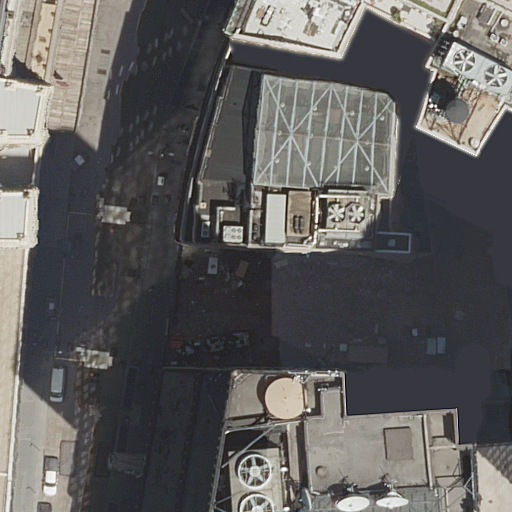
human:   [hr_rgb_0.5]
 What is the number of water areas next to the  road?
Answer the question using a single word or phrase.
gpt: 0

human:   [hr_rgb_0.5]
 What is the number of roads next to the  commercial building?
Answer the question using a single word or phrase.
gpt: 1

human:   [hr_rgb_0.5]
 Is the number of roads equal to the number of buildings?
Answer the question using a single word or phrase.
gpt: no

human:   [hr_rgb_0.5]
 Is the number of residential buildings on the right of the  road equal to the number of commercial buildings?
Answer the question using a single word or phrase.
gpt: no

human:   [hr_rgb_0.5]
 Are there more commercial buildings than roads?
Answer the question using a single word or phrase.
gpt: no

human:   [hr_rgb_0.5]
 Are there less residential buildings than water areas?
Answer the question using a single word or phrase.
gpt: no

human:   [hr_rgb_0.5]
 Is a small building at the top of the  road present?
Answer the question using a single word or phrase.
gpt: no

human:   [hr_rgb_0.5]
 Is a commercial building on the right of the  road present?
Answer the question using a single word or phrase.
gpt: no

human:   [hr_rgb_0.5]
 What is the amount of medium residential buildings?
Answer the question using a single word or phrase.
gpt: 0

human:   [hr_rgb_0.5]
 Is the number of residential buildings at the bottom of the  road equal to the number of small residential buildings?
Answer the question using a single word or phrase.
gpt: no

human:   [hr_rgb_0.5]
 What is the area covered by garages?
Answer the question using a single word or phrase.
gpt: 0m2

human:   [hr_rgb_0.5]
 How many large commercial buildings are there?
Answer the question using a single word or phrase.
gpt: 1

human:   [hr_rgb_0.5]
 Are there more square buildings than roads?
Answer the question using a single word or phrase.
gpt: no

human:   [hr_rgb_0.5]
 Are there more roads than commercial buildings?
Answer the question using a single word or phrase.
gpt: no

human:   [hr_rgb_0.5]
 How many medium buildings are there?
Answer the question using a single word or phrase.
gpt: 0

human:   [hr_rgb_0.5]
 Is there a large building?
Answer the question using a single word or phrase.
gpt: yes

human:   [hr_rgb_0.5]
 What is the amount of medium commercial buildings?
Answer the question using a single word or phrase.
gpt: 0

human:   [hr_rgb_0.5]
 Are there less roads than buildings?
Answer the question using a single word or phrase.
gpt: yes

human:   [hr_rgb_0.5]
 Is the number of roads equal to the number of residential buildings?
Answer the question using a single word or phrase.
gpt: no

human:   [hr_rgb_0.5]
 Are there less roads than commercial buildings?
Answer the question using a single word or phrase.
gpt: no

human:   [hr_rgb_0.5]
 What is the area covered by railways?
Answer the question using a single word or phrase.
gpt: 0m2

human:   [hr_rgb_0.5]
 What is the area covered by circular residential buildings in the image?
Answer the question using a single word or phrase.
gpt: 0m2

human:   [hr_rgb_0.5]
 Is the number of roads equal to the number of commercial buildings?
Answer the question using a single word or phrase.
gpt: yes

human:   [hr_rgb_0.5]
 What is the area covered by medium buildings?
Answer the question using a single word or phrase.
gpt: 0m2

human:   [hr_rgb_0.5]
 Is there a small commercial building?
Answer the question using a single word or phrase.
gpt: no

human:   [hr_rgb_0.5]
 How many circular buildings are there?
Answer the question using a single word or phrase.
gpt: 0

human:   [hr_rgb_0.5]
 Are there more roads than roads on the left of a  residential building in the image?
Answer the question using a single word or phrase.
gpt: no

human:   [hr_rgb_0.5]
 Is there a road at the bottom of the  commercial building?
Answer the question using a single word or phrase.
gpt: yes

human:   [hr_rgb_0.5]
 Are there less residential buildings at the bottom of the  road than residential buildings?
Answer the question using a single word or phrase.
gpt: yes

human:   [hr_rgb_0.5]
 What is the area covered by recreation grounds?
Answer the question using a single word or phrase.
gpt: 0m2

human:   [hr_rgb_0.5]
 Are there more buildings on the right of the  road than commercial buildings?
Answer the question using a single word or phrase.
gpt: yes

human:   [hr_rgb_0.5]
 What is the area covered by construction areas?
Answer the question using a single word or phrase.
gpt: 0m2

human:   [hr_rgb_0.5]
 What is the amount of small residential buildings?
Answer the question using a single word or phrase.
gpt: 0

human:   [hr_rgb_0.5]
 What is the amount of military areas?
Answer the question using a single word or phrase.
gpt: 0

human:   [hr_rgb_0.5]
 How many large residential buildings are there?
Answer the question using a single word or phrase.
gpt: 5

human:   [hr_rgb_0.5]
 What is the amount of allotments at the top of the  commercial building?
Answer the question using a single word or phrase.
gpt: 0